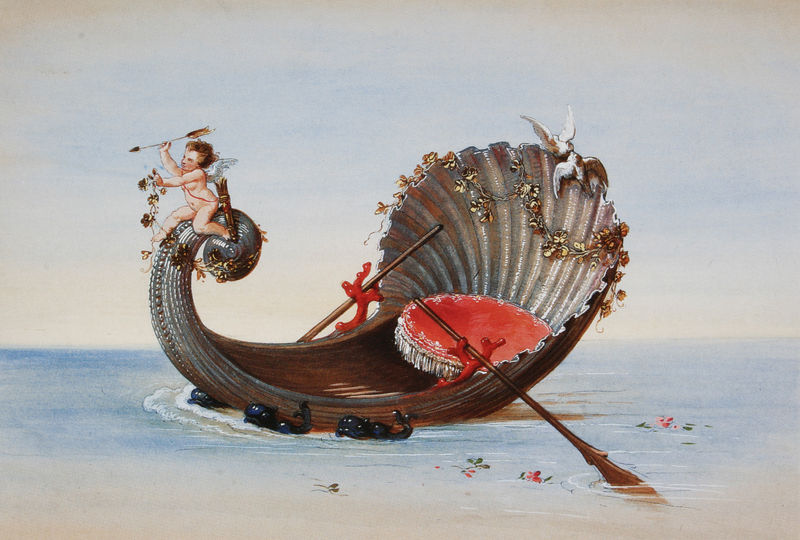
Titel: Entwurf zum Muschelkahn der Venusgrotte in Linderhof
Künstler: Franz Seitz
Schlagwörter: blau, flügel, himmel, meer, nackt, vogel, wasser, weiß, aquarell, fluss, see, blumen, braun, holz, schmuck, stuhl, zeichnung, blüten, rosen, rot, barock, silber, vögel, gewässer, fransen, gold, kind, girlande, rokoko, rosa, boot, kahn, paddel, ruder, delphin, engel, putte, putto, trauben, schiff, strand, wellen, liebe, sitz, bogen, bank, wagen, möwen, kissen, tauben, girlanden, efeu, eros, koralle, kränze, muschel, wal, wale, schnecken, reben, amor, köcher, pfeil, fische, cupido, armor, gondel, barke, floß, delfine, delphine, aphrodite, delfin, padel, korallen, padeln, liebesgott, sesser, waale, t, muschle, waal